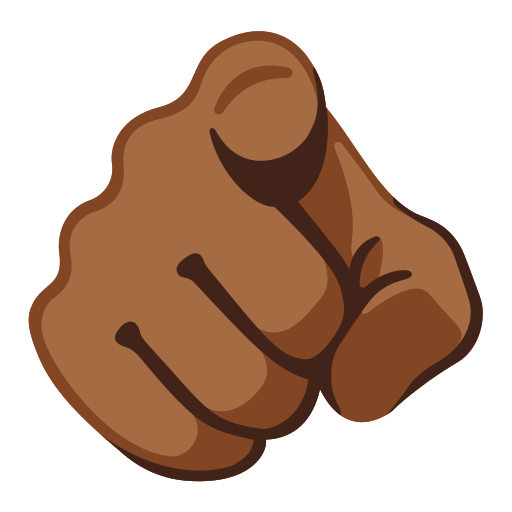
Emoji: 🫵🏾